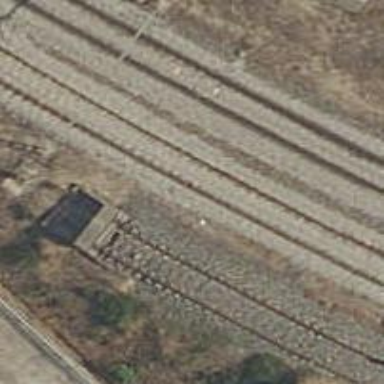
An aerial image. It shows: Railway buffer stop.